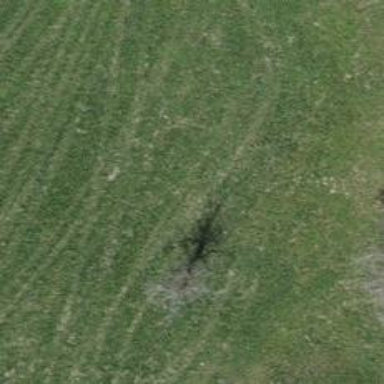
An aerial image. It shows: Single tag "natural: tree."